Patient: sex F, age 62
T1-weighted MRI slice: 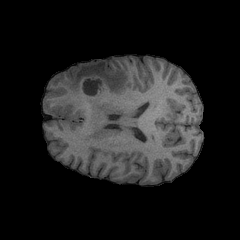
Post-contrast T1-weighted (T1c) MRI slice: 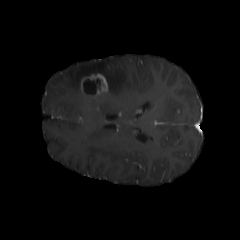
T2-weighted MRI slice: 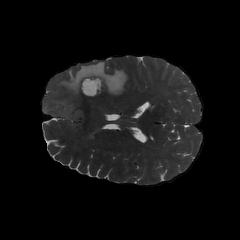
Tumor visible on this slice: yes
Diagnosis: Glioblastoma, IDH-wildtype
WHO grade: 4